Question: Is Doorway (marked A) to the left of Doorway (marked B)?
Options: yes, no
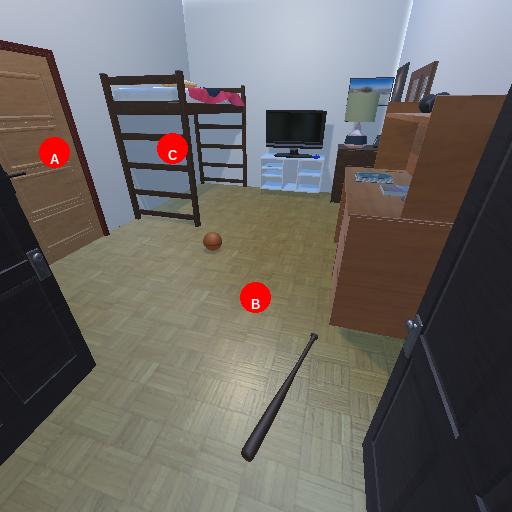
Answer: yes